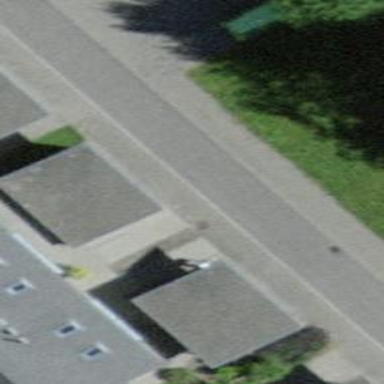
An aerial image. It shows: View of roof of building.